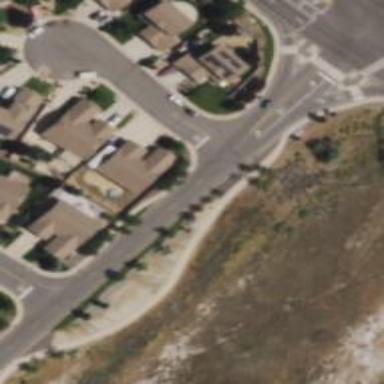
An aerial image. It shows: Unclassified asphalt road with separate sidewalk.